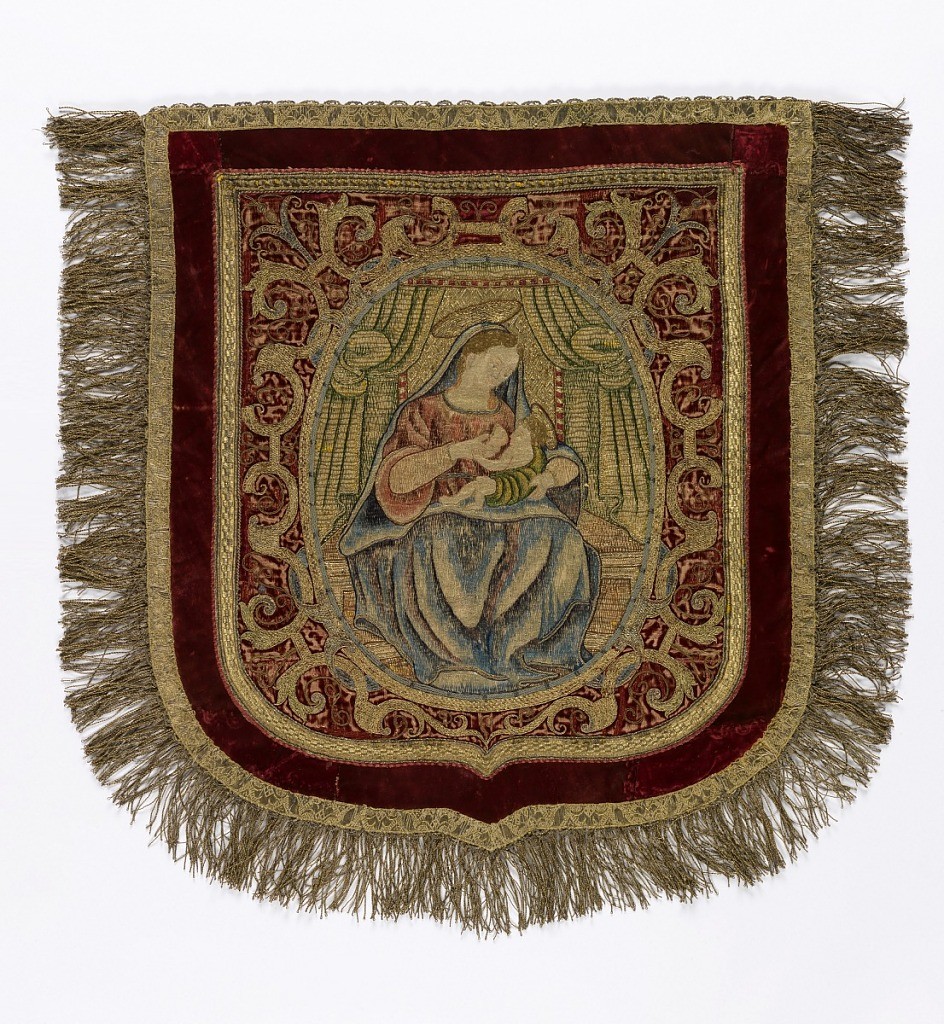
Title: Cope hood
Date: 16th century
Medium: linen, silk, metal Technique: embroidered and couched on cut velvet weave
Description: Central oval with seated Virgin nursing child, in polychrome silk satin stitch and couched gold, set in red velvet shield with couched and embroidered gold arabesques. Outer border of undecorated red velvet with wide gold galloon edging. Deep twisted gold fringe on three sides. Lined with faded glazed red linen of period.